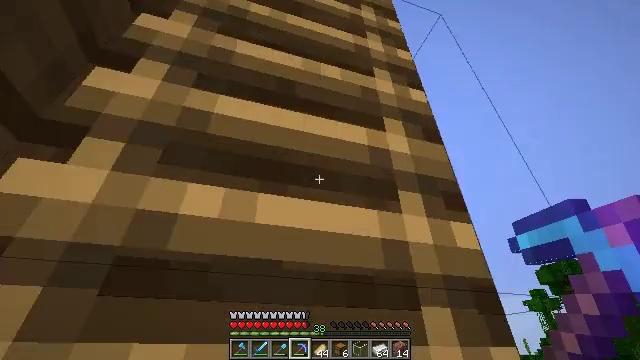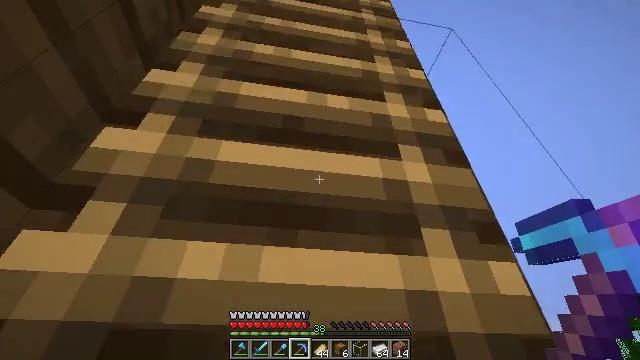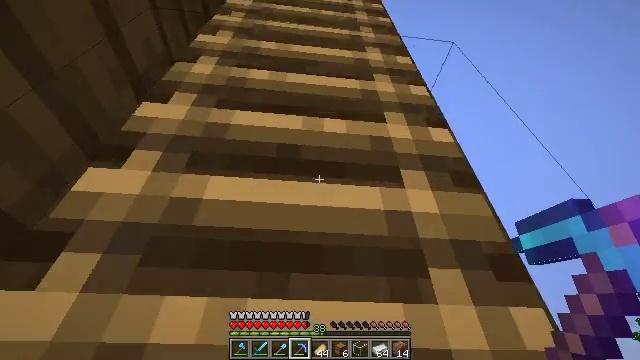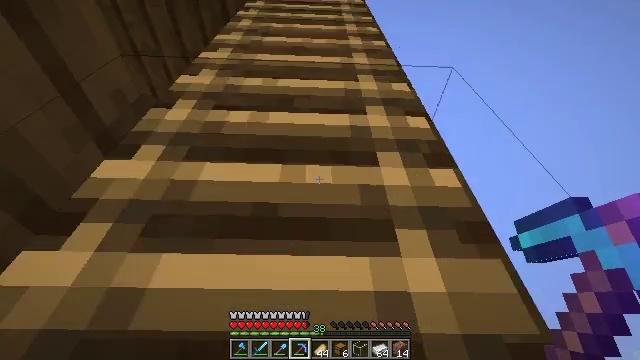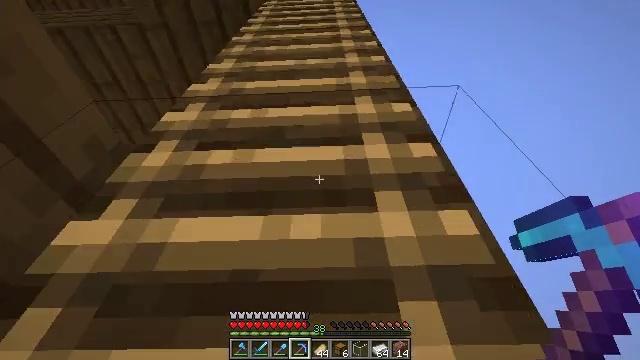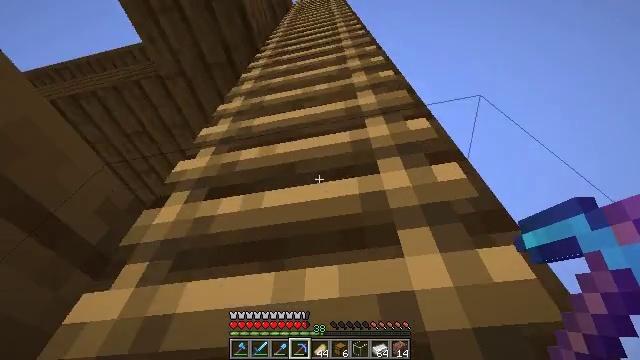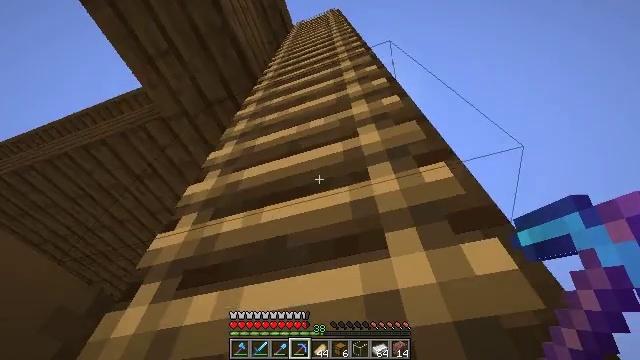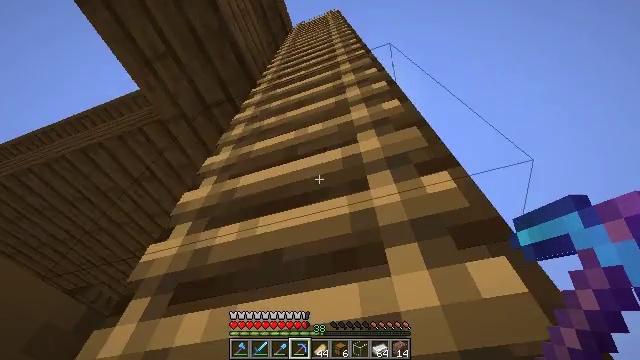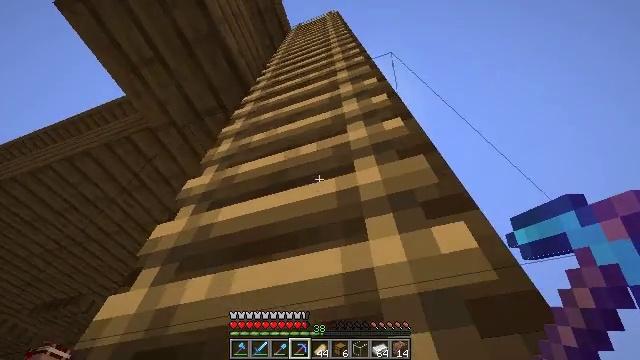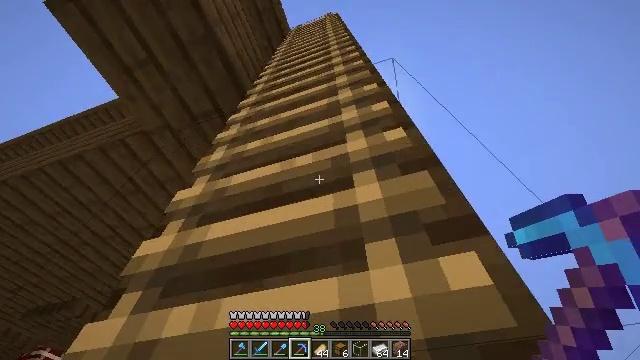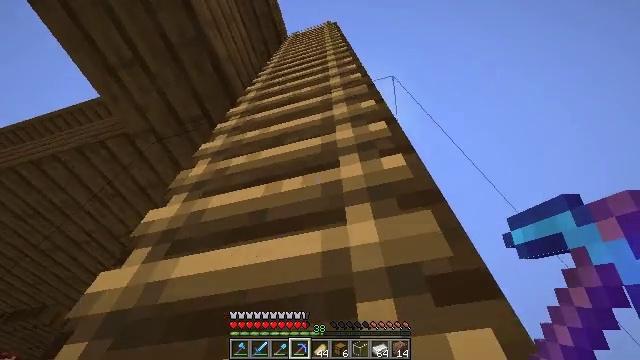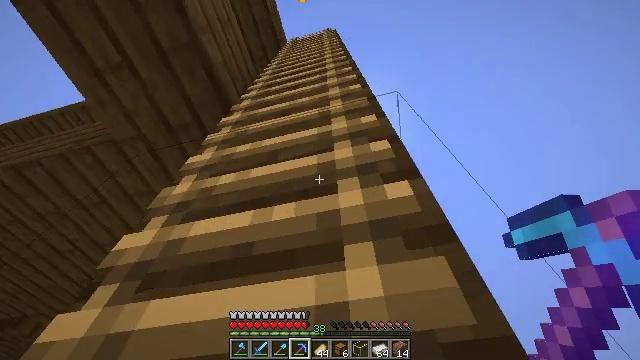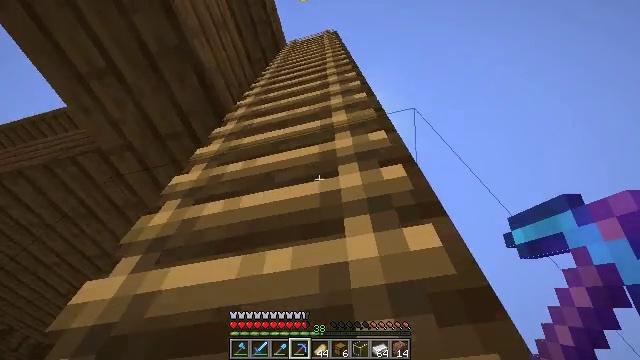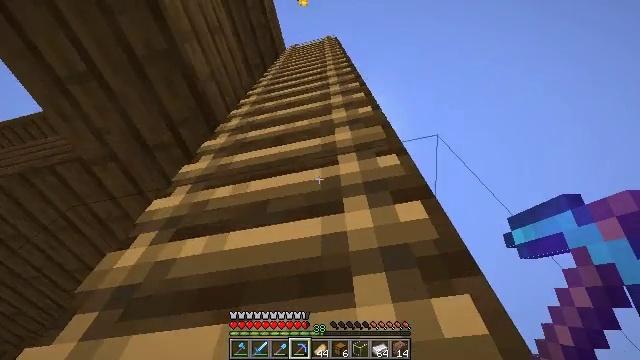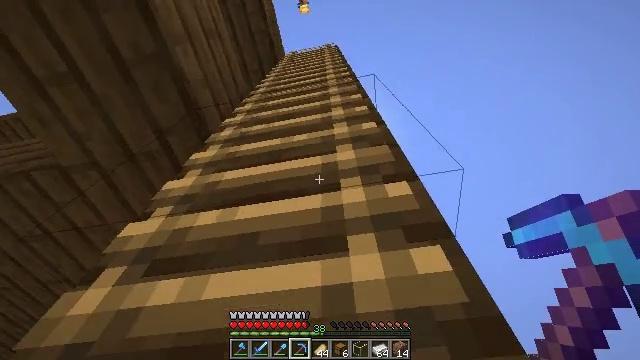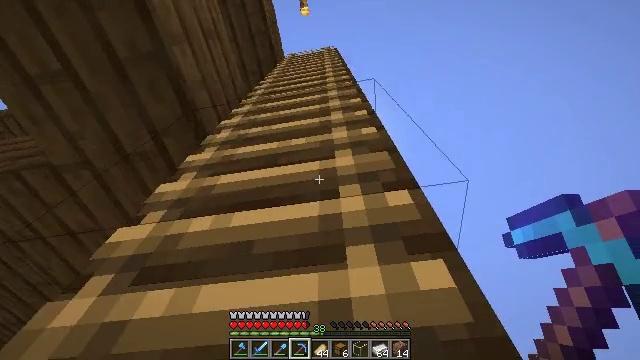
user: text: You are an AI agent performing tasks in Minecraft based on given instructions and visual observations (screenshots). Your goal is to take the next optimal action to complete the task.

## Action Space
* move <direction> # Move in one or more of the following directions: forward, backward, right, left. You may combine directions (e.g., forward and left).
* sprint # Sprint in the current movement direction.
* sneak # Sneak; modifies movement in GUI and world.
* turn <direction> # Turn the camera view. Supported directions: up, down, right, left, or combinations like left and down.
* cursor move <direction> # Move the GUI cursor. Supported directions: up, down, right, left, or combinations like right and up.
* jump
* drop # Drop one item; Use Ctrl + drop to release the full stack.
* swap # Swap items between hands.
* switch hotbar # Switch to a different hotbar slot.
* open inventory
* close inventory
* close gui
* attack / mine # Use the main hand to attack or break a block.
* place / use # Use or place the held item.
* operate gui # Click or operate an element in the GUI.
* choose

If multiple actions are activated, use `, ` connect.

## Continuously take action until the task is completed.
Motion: motion action
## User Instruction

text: Interact with the crafting table for redstone.
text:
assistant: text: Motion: move forward, turn left and up
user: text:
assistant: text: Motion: move forward, turn left and up
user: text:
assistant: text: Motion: move forward, turn left and up
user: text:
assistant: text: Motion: move forward, turn left and up
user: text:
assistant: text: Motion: move forward, turn left and up
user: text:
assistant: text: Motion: move forward, turn left and up
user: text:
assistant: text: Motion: move forward
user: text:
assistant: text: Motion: move forward
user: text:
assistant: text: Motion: move forward
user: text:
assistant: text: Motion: move forward, turn right and up
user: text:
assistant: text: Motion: move forward, turn right and up
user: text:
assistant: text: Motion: move forward
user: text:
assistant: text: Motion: move forward, turn right
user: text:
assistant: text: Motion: move forward, turn right and up
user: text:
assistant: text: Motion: move forward, turn right
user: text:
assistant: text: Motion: move forward, turn left
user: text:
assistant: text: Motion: move forward
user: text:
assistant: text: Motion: move forward, sprint
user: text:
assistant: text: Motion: move forward, sprint
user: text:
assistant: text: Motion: move forward, sprint
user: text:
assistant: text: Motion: move forward, sprint
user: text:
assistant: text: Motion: move forward
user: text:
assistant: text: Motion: move forward, turn right
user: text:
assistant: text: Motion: move forward, turn up
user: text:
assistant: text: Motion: move forward, sprint
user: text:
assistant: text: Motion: move forward, sprint, turn right and up
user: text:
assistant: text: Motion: move forward, sprint, turn right and up
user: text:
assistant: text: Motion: move forward, turn right
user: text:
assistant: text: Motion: move forward
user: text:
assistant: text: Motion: move forward